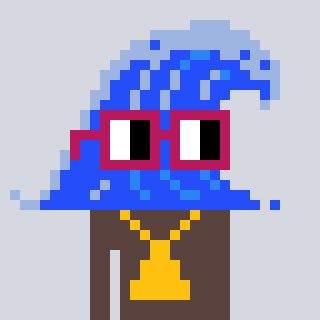
a pixel art character with square dark red glasses, a wave-shaped head and a darkbrown-colored body on a cool background